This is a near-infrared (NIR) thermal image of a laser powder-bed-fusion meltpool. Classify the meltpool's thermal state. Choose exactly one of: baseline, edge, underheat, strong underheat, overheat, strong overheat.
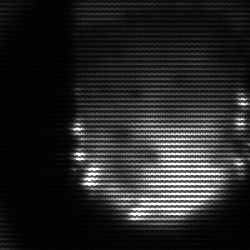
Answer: baseline